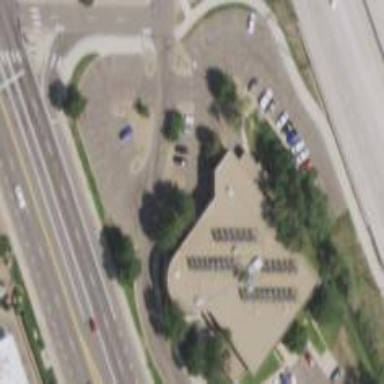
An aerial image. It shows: Office building.